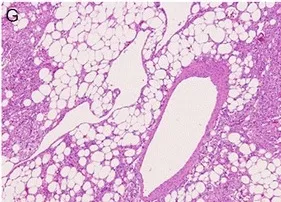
A case of Gd-EOB-DTPA-enhanced MRI findings of huge AML. , a minor part of the tumor was remarkably enhanced (arrow) and this part is consistent with meandering blood vessels.
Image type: pathology (h&e)